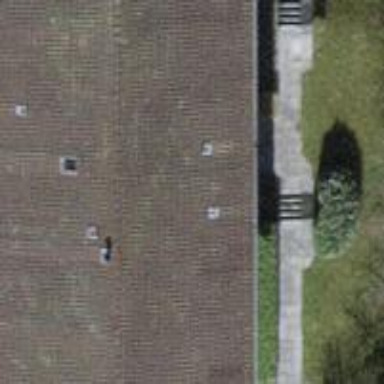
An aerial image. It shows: Apartment building with gabled roof made of roof tiles.